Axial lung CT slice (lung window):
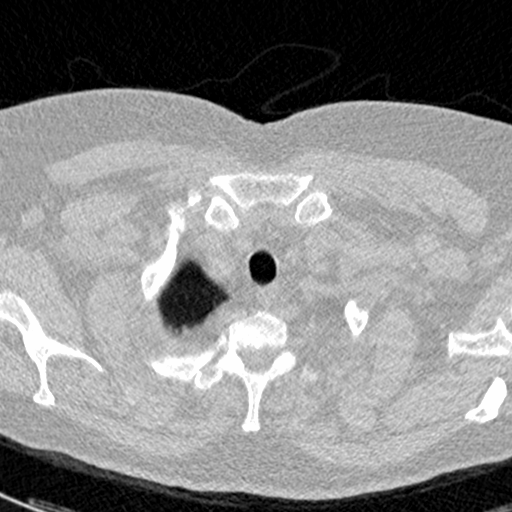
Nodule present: no